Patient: sex M, age 58
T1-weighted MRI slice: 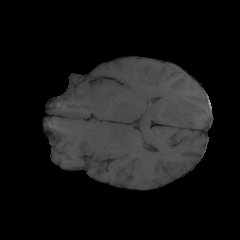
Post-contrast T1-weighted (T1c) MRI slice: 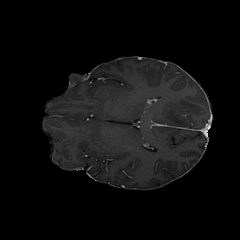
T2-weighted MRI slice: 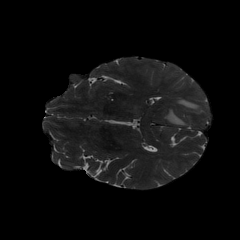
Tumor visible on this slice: yes
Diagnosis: Glioblastoma, IDH-wildtype
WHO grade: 4